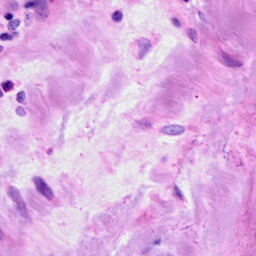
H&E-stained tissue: Breast